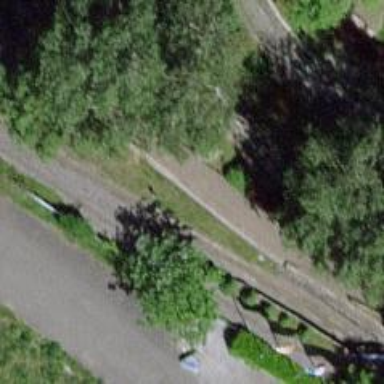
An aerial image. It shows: Miniature railway.